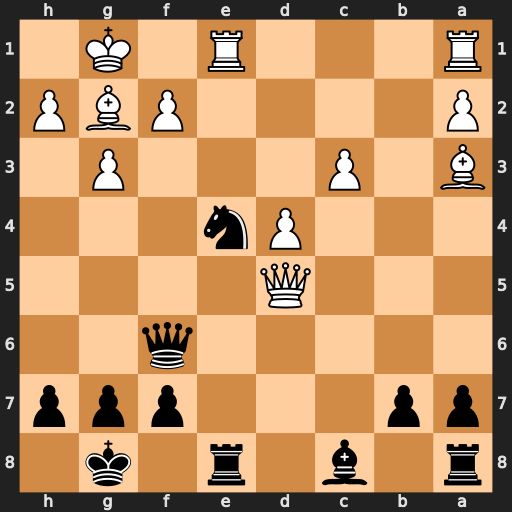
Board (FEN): r1b1r1k1/pp3ppp/5q2/3Q4/3Pn3/B1P3P1/P4PBP/R3R1K1
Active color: b
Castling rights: -
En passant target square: -
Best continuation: Qxf2+ Kh1 Nxg3+ hxg3 Rxe1+ Rxe1 Qxe1+